Interaction volume radius: 10 \u00c5
Interaction volume height: 10 \u00c5
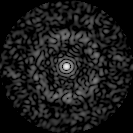
Disorder parameter: 0.8557